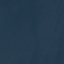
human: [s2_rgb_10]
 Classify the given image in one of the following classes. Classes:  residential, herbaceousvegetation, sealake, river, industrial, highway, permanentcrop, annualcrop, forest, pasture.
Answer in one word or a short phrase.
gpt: SeaLake